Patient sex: M
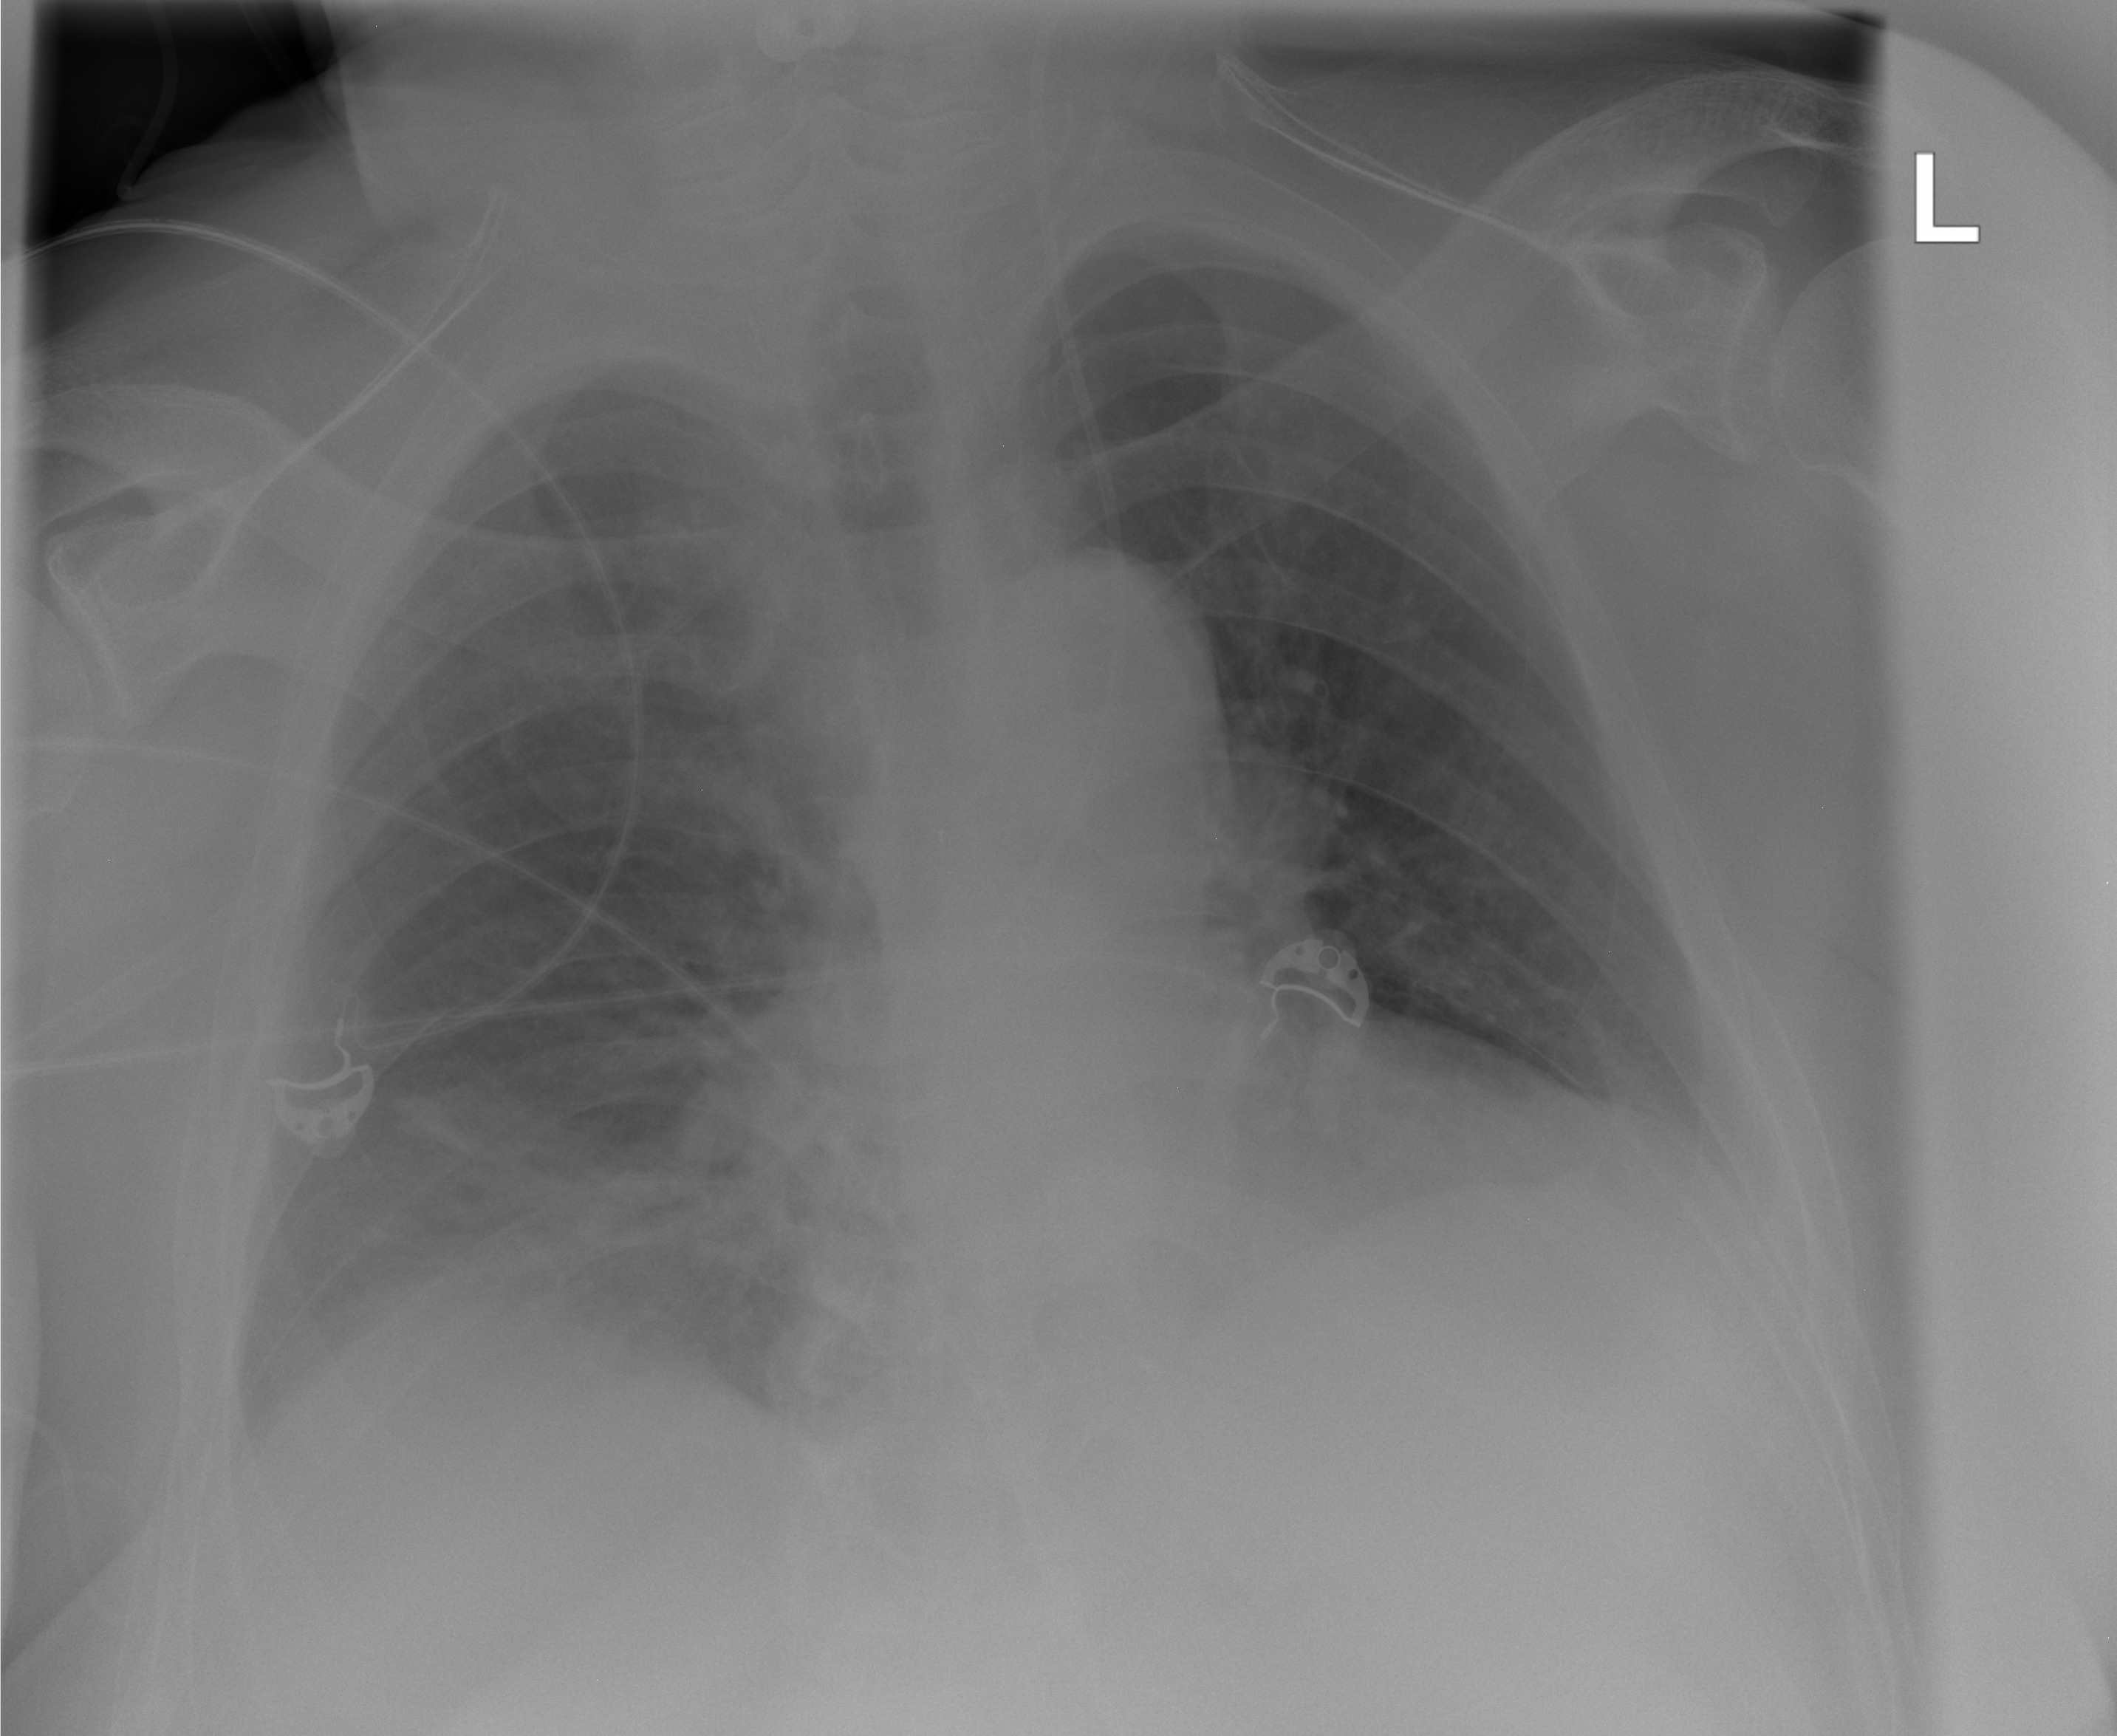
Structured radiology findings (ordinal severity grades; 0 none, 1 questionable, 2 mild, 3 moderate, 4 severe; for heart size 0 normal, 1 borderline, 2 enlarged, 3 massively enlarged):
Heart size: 2
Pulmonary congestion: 0
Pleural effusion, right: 2
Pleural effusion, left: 2
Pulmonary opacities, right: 0
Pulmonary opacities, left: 0
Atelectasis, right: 2
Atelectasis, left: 2